Question: For any codedUI control while debugging(Quickwatch) I can traverse though all the elements in NativeElement, but couldn't find any method or way to use them while coding.
NativeElement property for any control always returns a .
How can I get values of elements in in code?
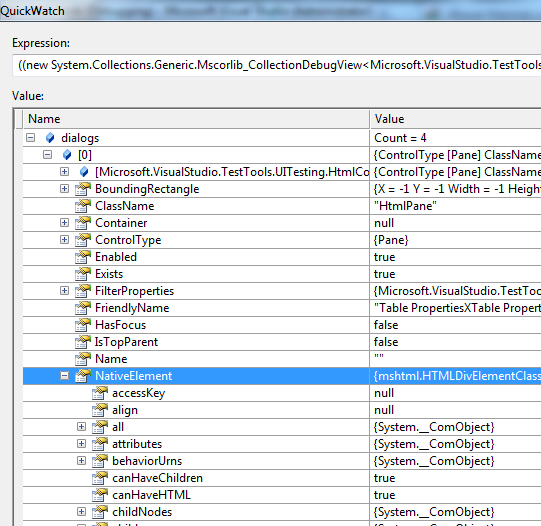
Answer: Add reference Microsoft.mshtml then you can cast your UIElements' native elements to the appropriate mshtml interface.
'''
mshtml.HTMLDivElement nativeElement = dialogs[0].NativeElement as mshtml.HTMLDivElement;
'''
Some brain food: all recorded elements in the CUIT's UIMap are derived from the UITestControl. UITestControl implements the NativeElement property. The NativeElement's return type is object because there are multiple technologies to record UIElements (like MSAA or UIA) and the returned object is actually a COM object which is accessible by its provided interface. So you have to cast the native element to said interface to access its properties and methods.